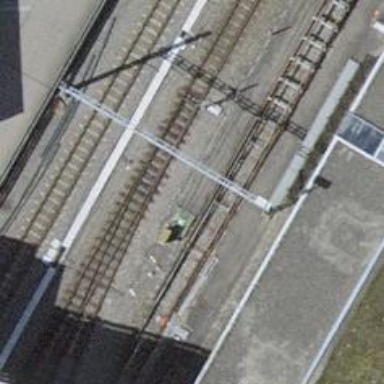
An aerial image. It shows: Narrow-gauge railway with single track running through yard. The railway is electrified with contact line.